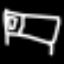
Label: bed